Interaction volume radius: 10 \u00c5
Interaction volume height: 25 \u00c5
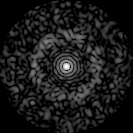
Disorder parameter: 0.8384